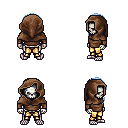
a pixel art fantasy rpg character, male body template, skeleton, brown long-sleeve shirt, gold greaves, white cyan long hairstyle, cloth hood, four views (front, back, left, right), 2x2 character sprite sheet, small pixel art, hard edges, no anti-aliasing